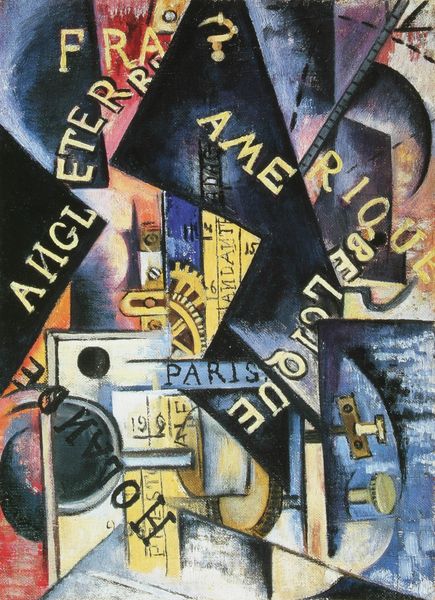
Titel: Metronom
Künstler: Ol'ga Rozanova
Standort: Moskau
Institution: Tretjakov Galerie
Schlagwörter: blau, dunkel, gemälde, schatten, dreieck, gelb, kubismus, stadt, bunt, frankreich, glas, paris, schwarz, rot, hochformat, malerei, rahmen, bild, holland, england, räder, chaos, schrift, papier, italien, moderne, abstrakt, farben, modern, formen, linien, amerika, rad, blue, oil, red, white, black, country, dark, expressionism, france, gold, painting, yellow, uhr, collage, rechtecke, futurismus, gestänge, maschine, stangen, technik, form, sichel, text, buchstaben, plakat, kunst, kollage, ecken, fragment, quadrate, picasso, angel, cloud, spanish, schlüssel, zeit, lineal, frame, dreiecke, color, cubist, french, geometrie, facette, presse, glass, paintings, writing, seele, ladder, schrauben, wort, clock, letters, door, abstract, international, letter, zahnräder, fragmente, square, zahnrad, länder, britain, maschinen, mechanik, uhrwerk, art, colorful, colors, fauve, facetten, wörter, watch, geometric, streets, circle, lines, mark, book, cubism, paint, balla, braque, twenties, belgien, kyrilisch, ame, amerique, bracque, mascine, button, art deco, shape, surreal, broken, chirico, words, puzzle, time, schwitters, triangle, triangles, wheels, lock, journey, machine, fractured, ?, gear, belgium, oh, peter, awe, paintin, question, fragments, usa, characters, edgy, hourglass, knob, gears, farbauftag, letters kyrilic, latin letters, eter, question mark, fra, piece, belgique, dekomposition, angleterre, question mar, hollande, screws, cogs, eiffel, whells, collab, cog, rique, holande, kurt, märz, ye;;ow